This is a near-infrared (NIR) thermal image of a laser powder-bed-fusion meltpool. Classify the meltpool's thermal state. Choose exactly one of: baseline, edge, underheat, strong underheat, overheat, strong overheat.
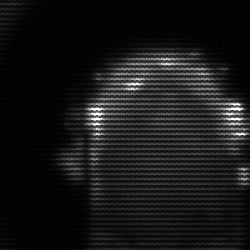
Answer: baseline